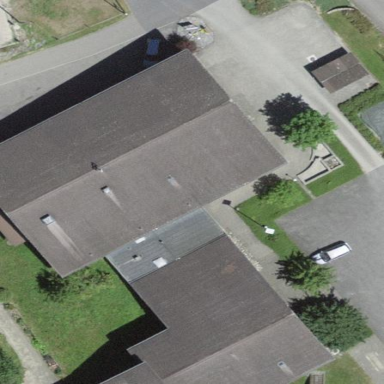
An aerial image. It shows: School building.